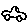
Label: car